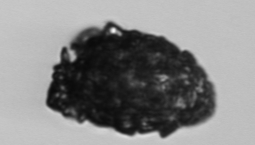
Label: Stenosemella_pacifica